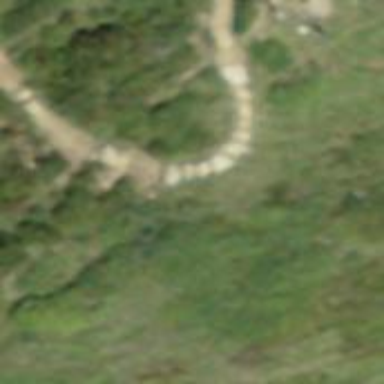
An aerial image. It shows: Rock steps along the road.